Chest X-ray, PA view. Patient: 40 years old, sex M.
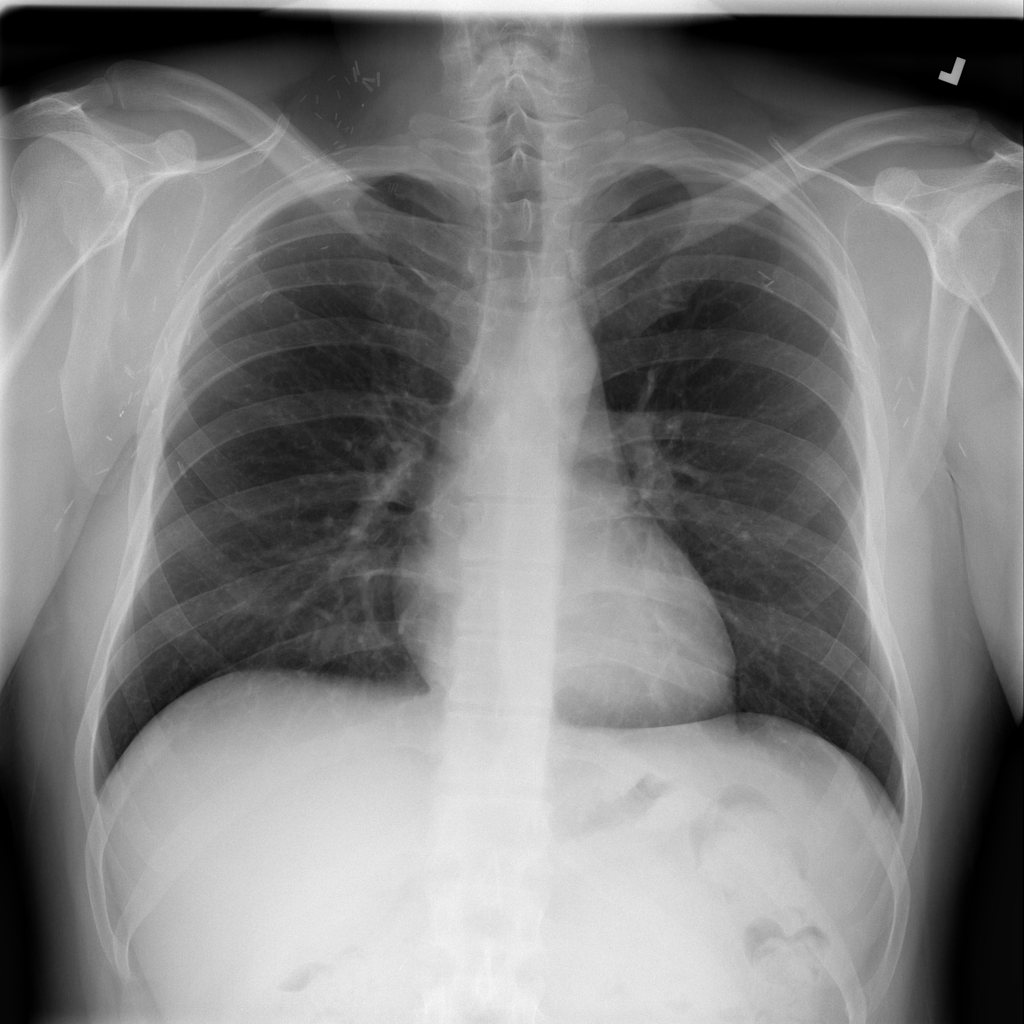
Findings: No Finding